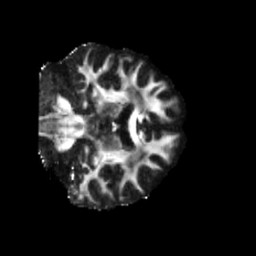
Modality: FA
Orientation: coronal
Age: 69
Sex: male
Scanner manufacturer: siemens
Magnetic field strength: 3 T
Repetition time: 3.23 s
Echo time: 0.0892 s